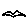
Label: bird